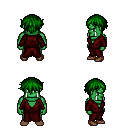
a pixel art fantasy rpg character, male body template, orc, green skin, red robe, magenta pants, green short bangs hairstyle, brown shoes, four views (front, back, left, right), 2x2 character sprite sheet, small pixel art, hard edges, no anti-aliasing